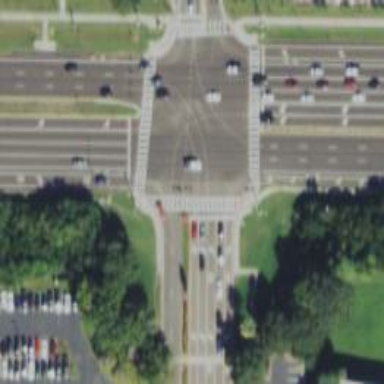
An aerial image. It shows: Marked crossing on footway.